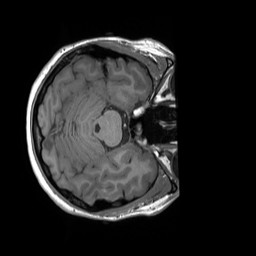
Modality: T1w
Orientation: axial
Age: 23
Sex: female
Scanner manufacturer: siemens
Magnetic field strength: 3 T
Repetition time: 1.8 s
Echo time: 0.00232 s